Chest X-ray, PA view. Patient: 51 years old, sex M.
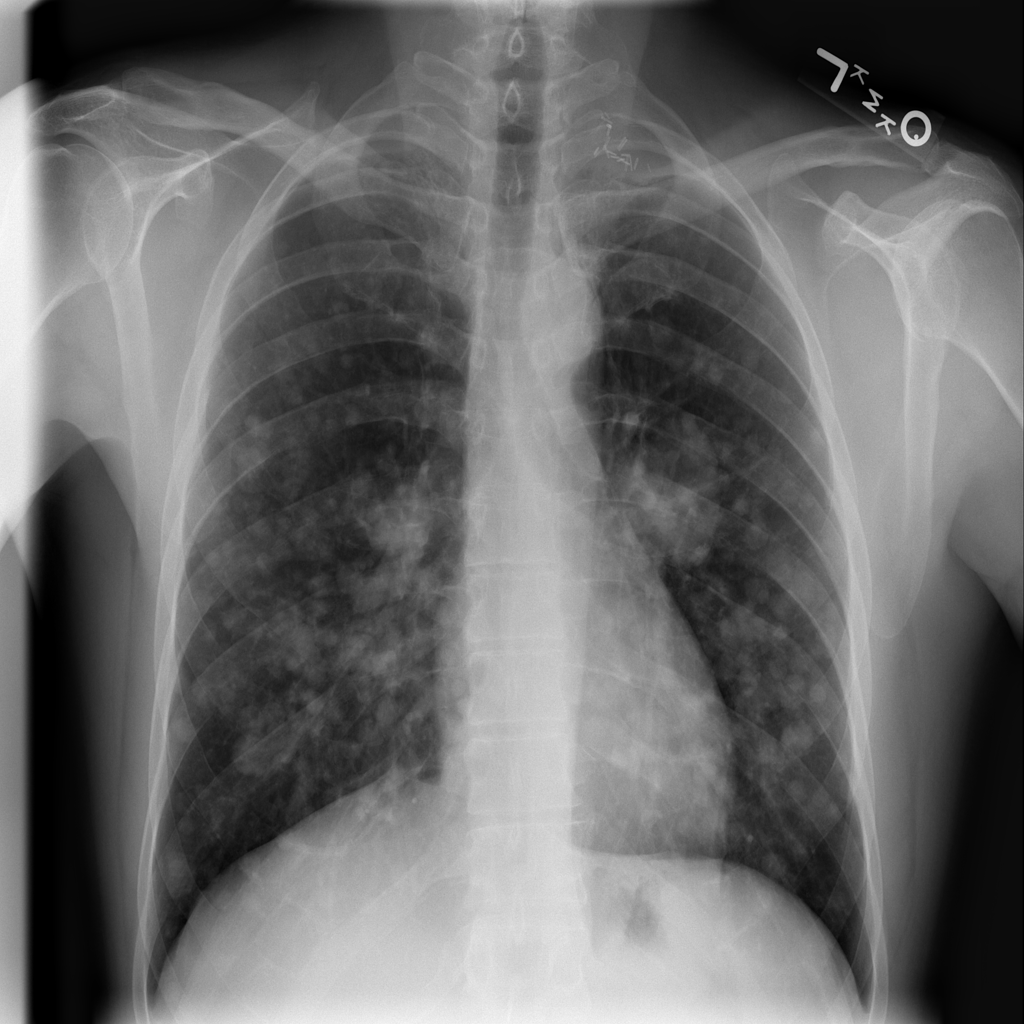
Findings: Mass, Nodule